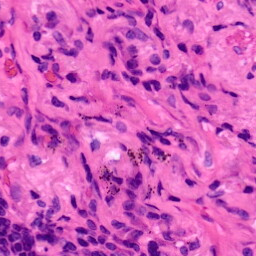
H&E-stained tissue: Lung